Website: lowes
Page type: order-tracking
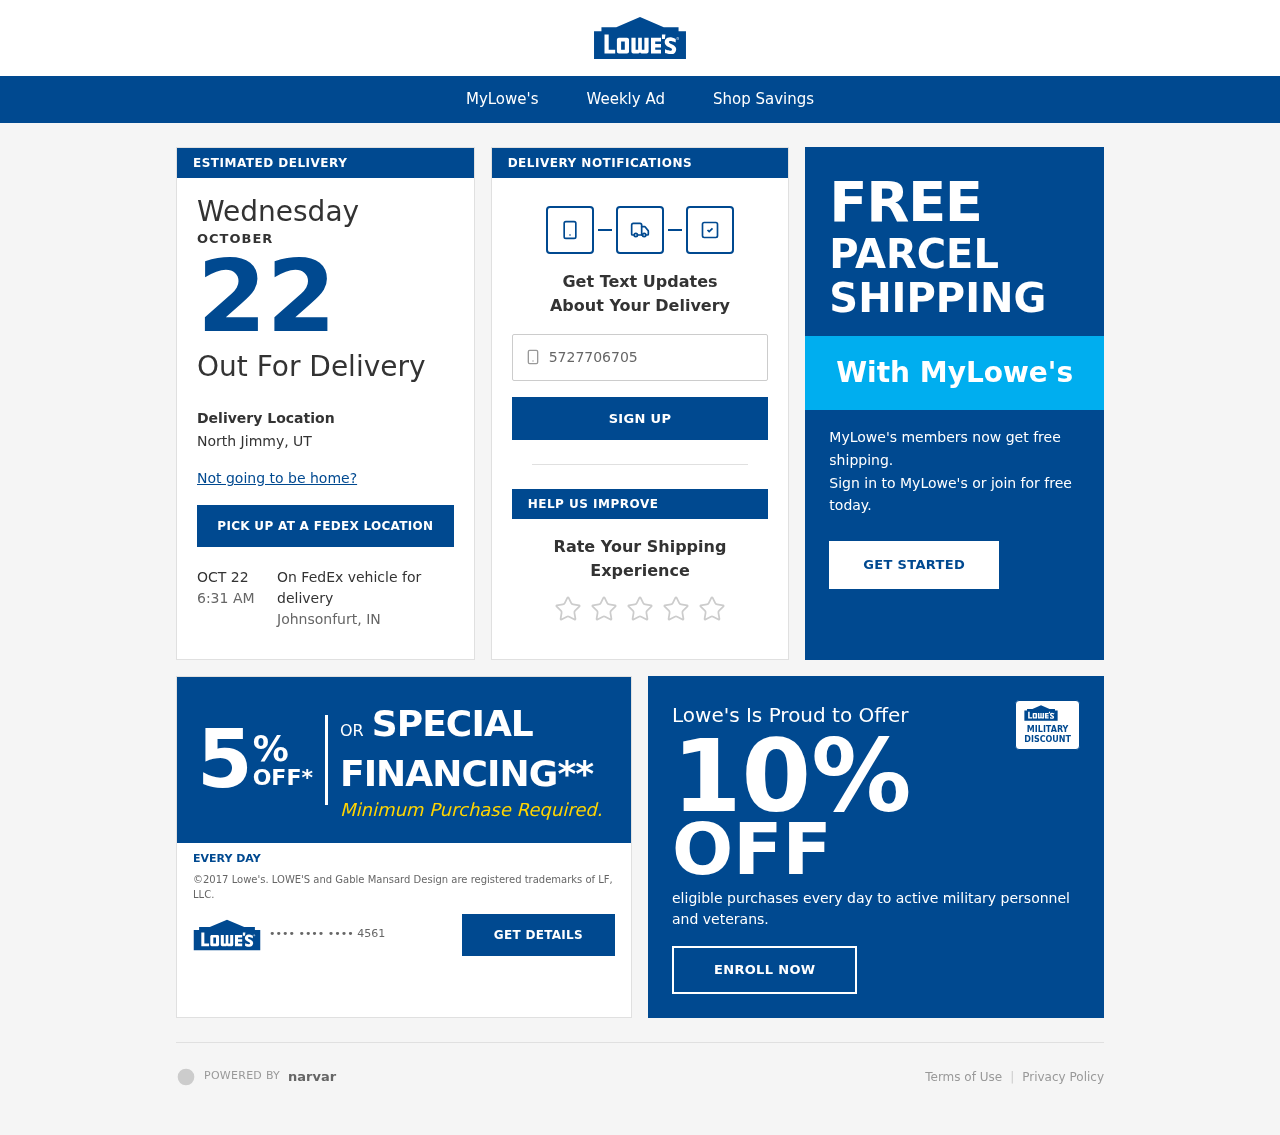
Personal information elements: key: PII_CARD_LAST4
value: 4561
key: PII_PHONE
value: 5727706705
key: PII_CITY_STATE
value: North Jimmy, UT
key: PII_CITY_STATE2
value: Johnsonfurt, IN
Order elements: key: ORDER_DELIVERY_DATE
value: OCT 22
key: ORDER_DELIVERY_DATE
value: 6:31 AM
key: ORDER_DELIVERY_DATE
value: OCTOBER
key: ORDER_DELIVERY_DATE
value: Wednesday
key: ORDER_DELIVERY_DATE
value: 22